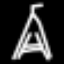
Label: The Eiffel Tower